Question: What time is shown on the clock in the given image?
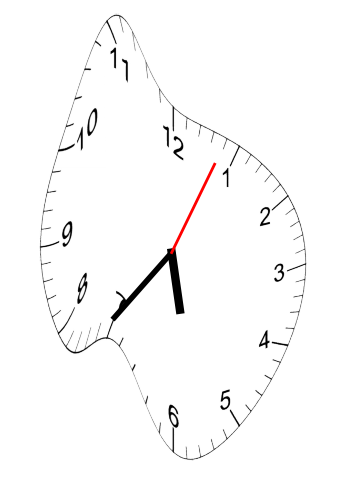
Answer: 05:36:04